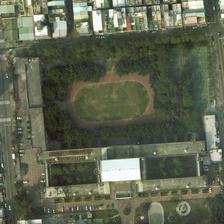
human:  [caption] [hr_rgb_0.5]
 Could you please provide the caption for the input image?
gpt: a playground is surrounded by many green trees and many buildings .

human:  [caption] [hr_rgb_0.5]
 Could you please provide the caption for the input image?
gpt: a playground is surrounded by many green plants and buildings .

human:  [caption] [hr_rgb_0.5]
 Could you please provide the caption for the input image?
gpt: in this rectangular area, a football field surrounded by lush plants and several basketball fields can be seen .

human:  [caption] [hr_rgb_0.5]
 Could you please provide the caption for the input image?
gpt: many buildings and some green trees are around a playground .

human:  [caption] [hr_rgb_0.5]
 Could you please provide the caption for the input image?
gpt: a playground is surrounded by many green plants and buildings .